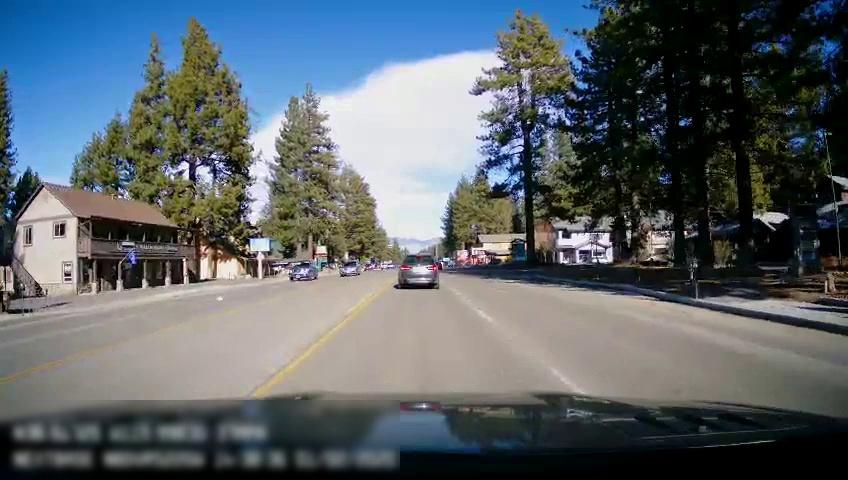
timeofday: Day
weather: Sunny
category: Drivable Space
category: Vehicles | SUV
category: Vehicles | SUV
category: Vehicles | Car
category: Lanes | Opposite Lane
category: Lanes | Opposite Lane
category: Lanes | Current Lane
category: Lanes | Opposite Lane